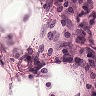
Metastatic tissue present: yes